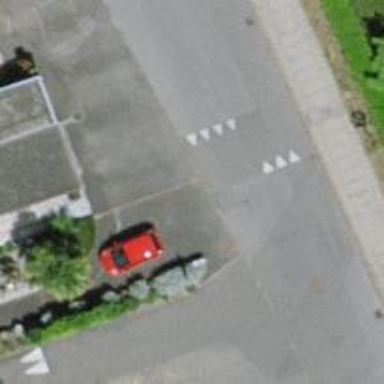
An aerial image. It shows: Asphalt road with traffic calming bump.